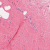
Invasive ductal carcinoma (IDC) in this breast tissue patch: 0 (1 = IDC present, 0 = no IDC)